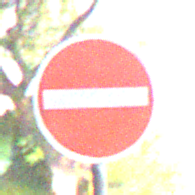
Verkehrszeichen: VerbotDerEinfahrt
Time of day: Night
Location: Outdoor (Suburban)
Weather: PartlyCloudy
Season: NotSpecified
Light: Artificial